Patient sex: M
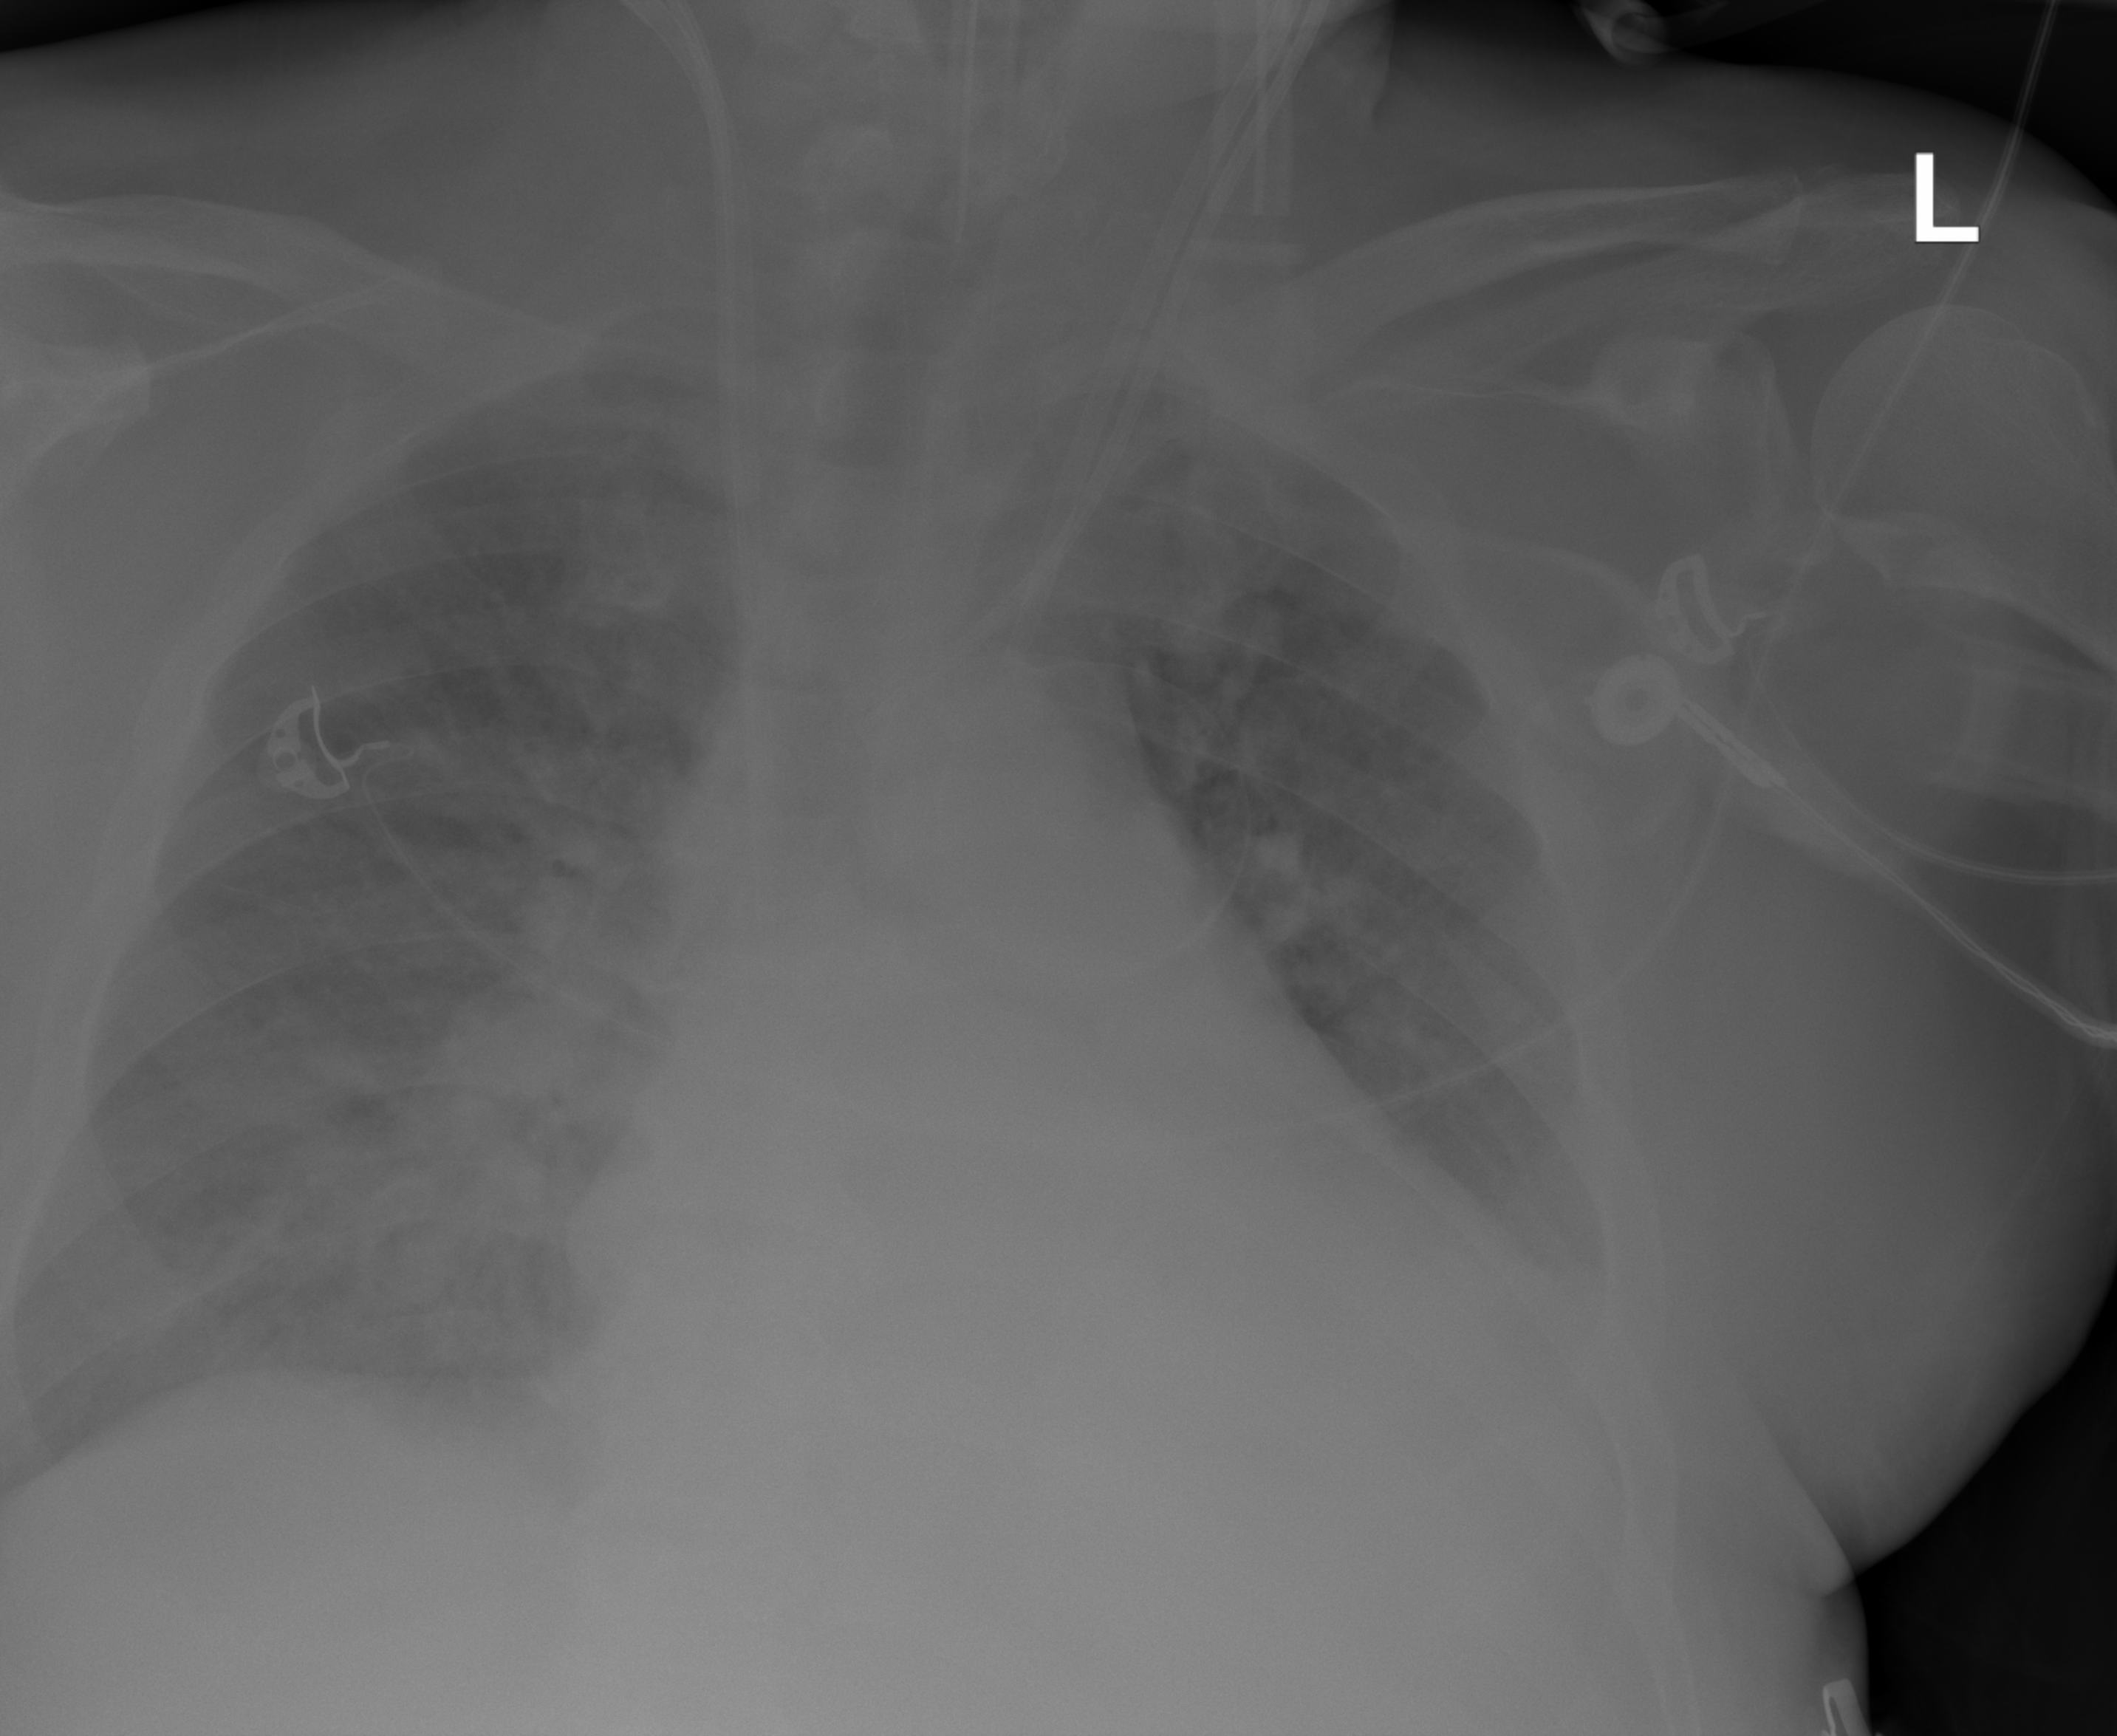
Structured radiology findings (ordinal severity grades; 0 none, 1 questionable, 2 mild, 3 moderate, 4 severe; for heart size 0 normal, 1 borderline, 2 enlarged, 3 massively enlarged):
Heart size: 2
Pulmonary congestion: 3
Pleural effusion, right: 0
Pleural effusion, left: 2
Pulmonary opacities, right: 2
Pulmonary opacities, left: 2
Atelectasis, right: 2
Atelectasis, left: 2